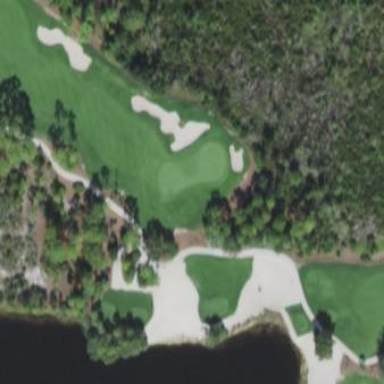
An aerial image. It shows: Sand bunker on golf course.